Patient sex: M
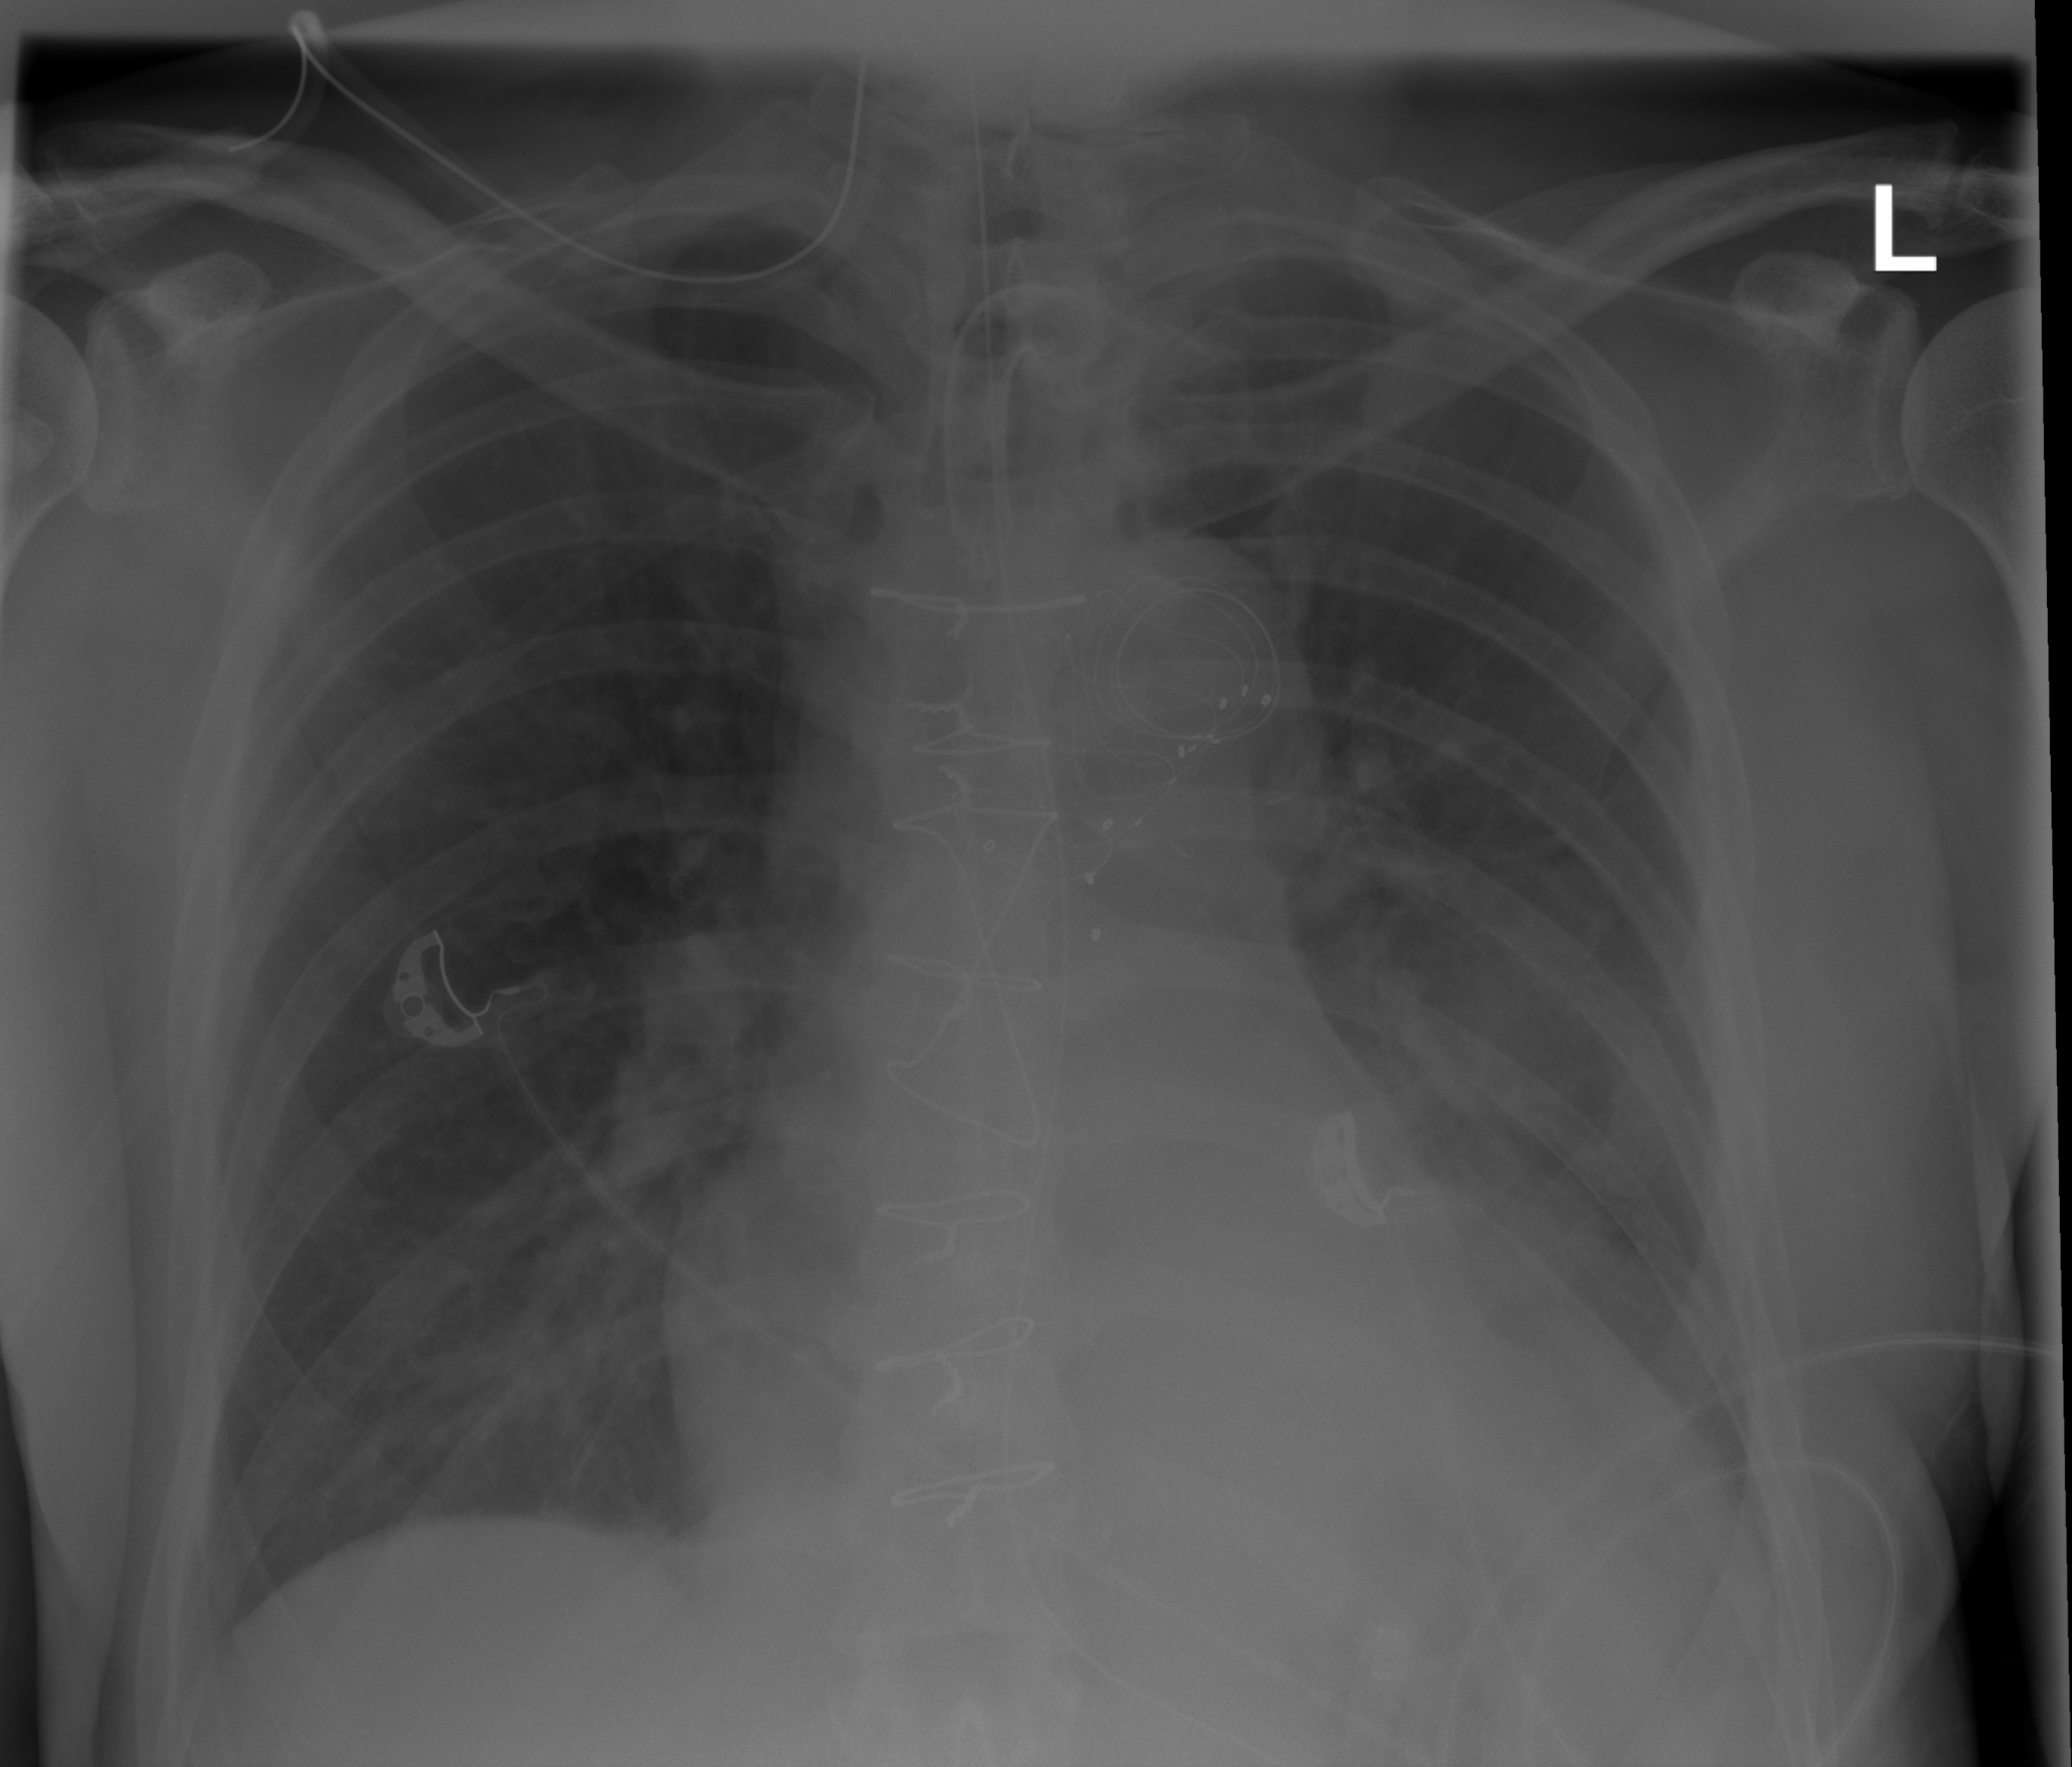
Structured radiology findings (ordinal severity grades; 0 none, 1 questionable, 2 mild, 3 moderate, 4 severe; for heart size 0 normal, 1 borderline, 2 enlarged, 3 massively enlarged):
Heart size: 2
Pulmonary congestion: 0
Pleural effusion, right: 0
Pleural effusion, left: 2
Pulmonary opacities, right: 0
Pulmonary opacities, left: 0
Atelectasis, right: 2
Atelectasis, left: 2